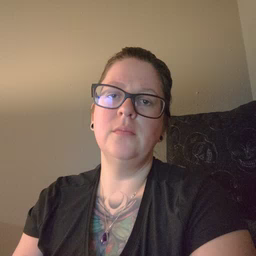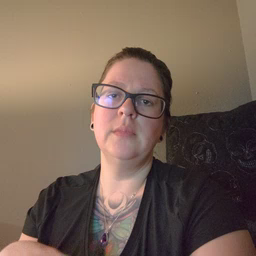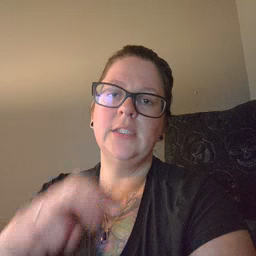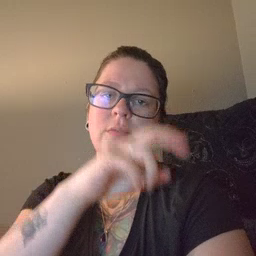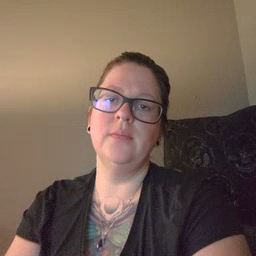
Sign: stairs